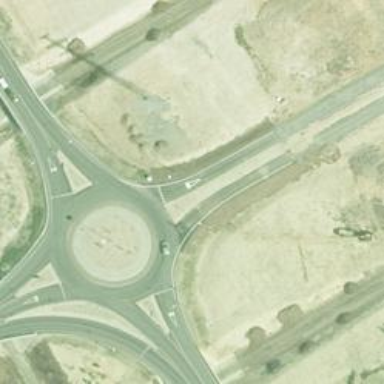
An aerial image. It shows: Secondary road with asphalt surface leading to roundabout.